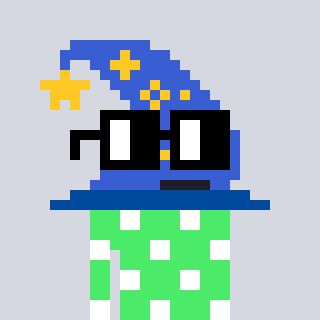
a pixel art character with square black glasses, a wizard hat-shaped head and a teal-colored body on a cool background